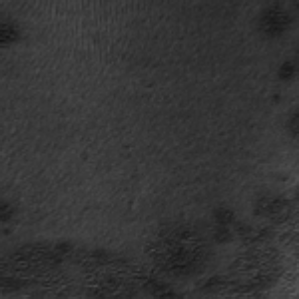
Label: frost